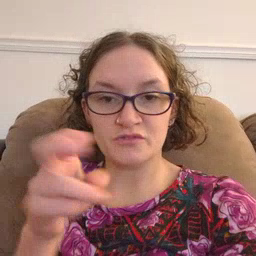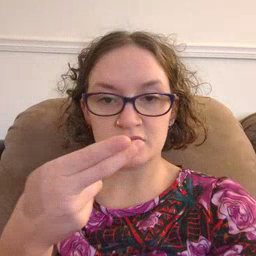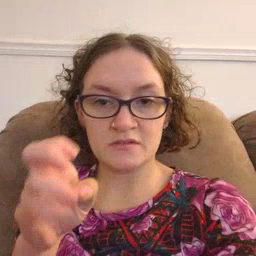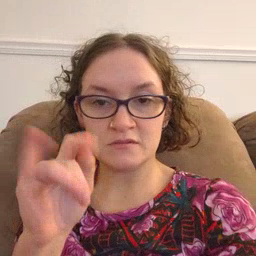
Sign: hesheit